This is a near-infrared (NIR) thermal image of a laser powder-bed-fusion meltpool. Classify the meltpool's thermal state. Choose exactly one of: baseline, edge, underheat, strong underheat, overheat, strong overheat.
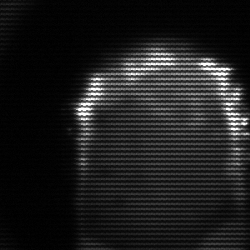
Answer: baseline